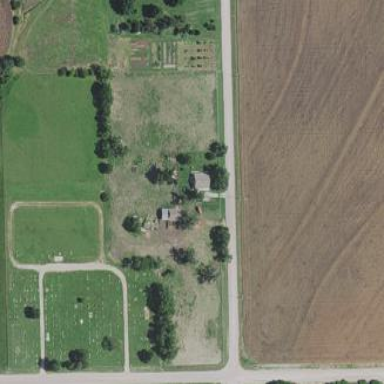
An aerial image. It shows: Cemetery.